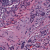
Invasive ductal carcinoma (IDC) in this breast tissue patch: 1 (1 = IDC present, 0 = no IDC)